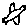
Label: bird